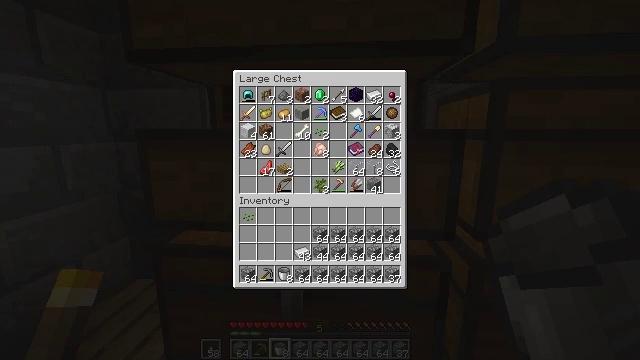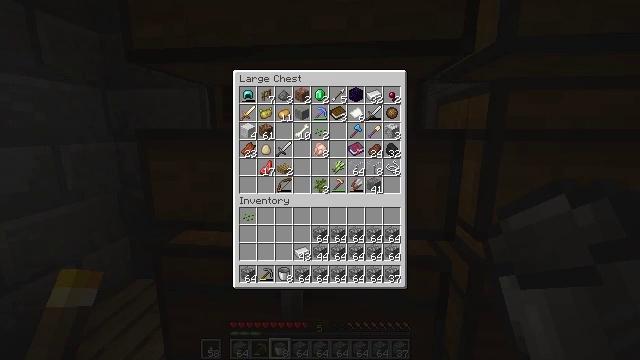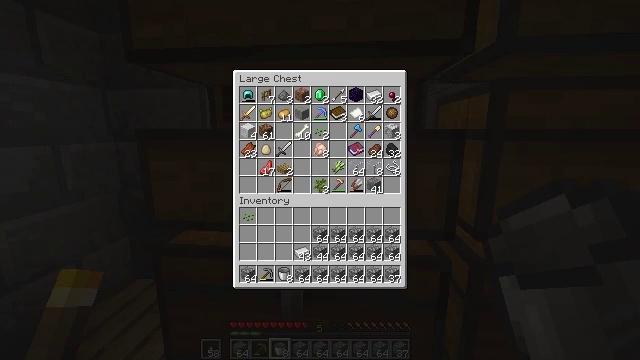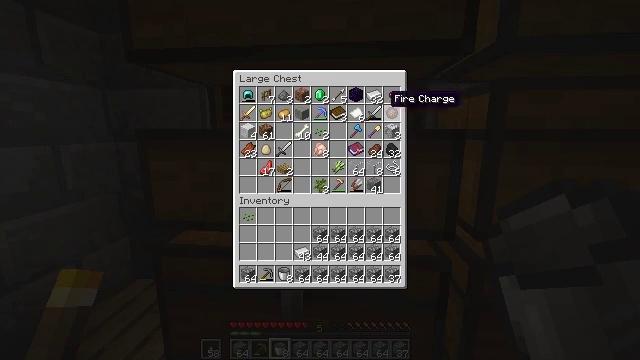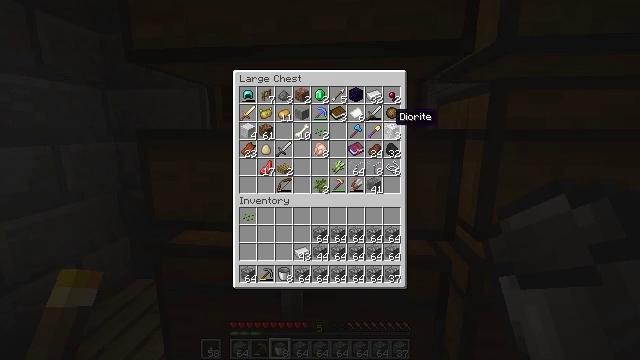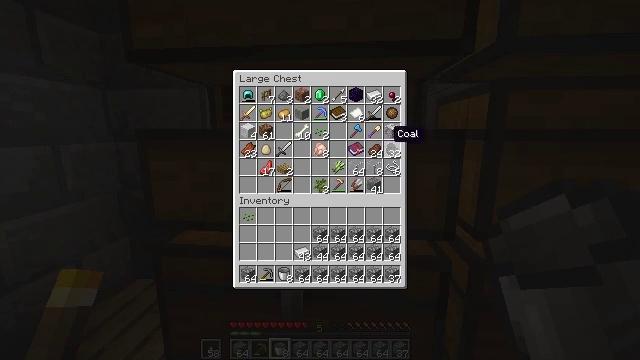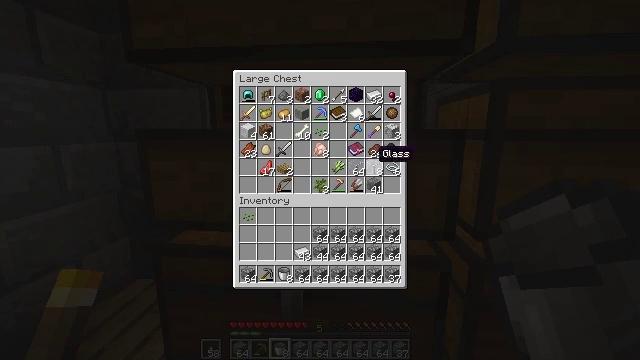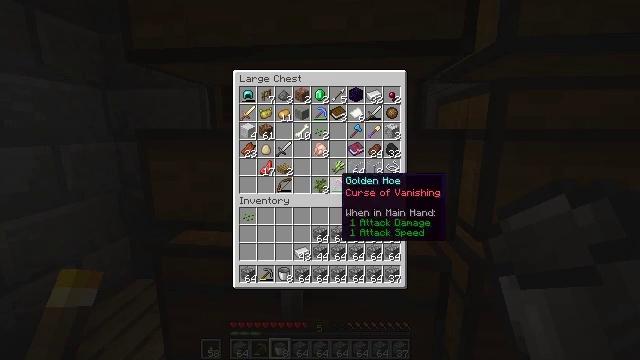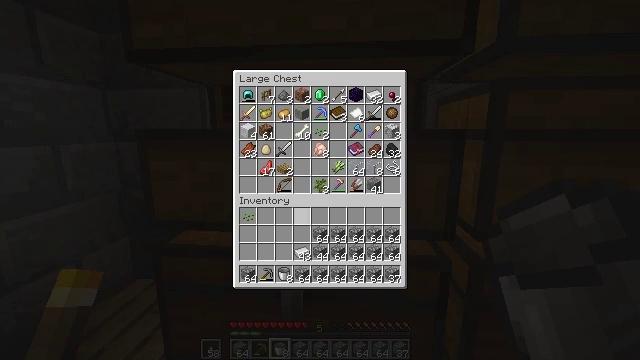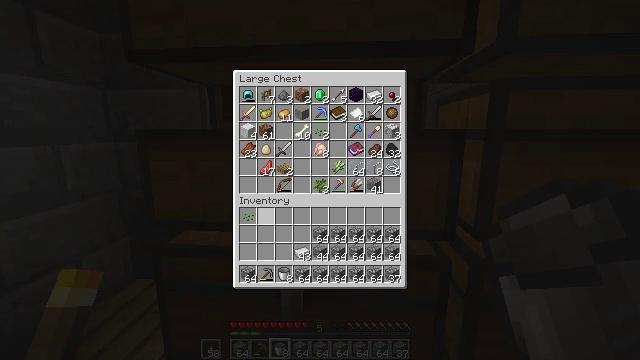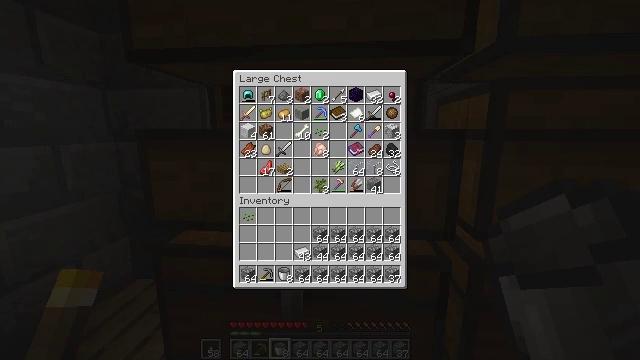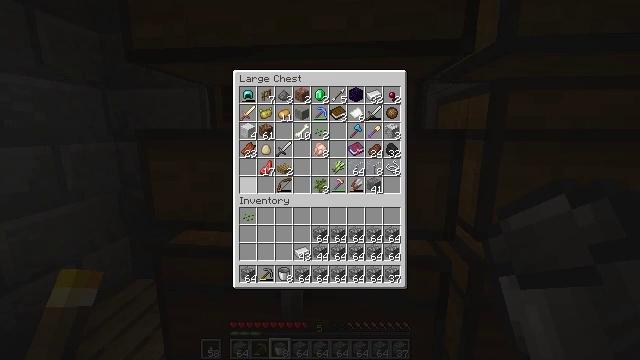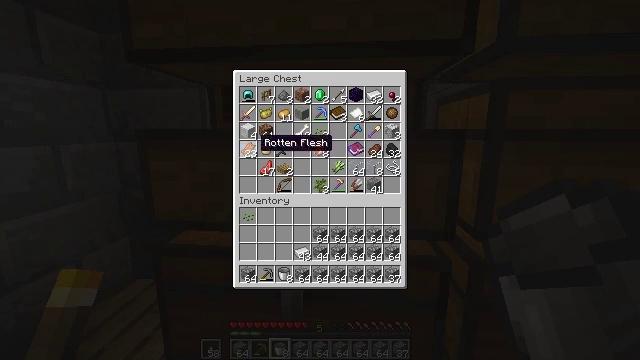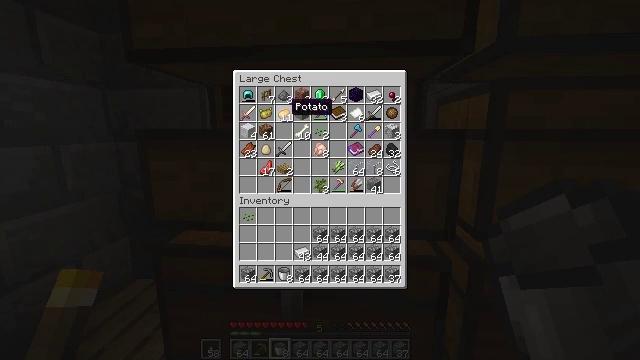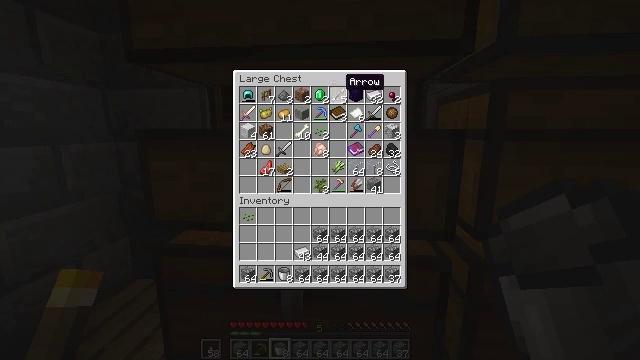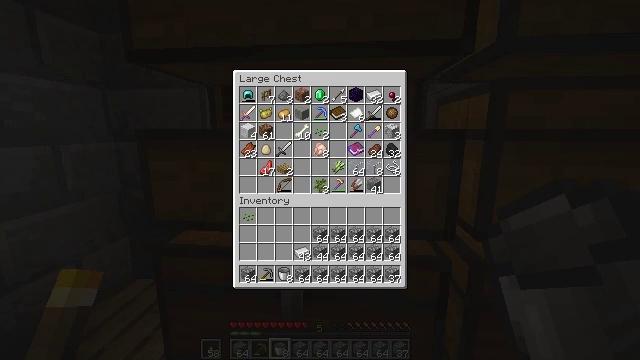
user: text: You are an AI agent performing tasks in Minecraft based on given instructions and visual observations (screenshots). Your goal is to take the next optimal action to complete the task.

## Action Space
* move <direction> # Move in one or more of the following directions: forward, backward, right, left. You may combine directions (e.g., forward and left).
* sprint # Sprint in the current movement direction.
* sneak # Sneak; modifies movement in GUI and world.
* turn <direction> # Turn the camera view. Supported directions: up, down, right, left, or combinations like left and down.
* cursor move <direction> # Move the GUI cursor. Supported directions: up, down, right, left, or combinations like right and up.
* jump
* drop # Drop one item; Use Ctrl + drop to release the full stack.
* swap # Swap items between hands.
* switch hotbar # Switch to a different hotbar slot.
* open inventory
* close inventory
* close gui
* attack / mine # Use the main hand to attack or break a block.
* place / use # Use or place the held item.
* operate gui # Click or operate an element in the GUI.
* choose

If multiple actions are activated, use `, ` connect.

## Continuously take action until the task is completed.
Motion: motion action
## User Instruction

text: Interact with the crafting table to get a dark oak trapdoor.
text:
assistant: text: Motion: cursor move right
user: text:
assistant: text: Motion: cursor move right and down
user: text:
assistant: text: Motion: cursor move right and down
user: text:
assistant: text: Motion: cursor move down
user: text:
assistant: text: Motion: cursor move down
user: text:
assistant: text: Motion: cursor move left and down
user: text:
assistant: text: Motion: cursor move left and down
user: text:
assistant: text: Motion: cursor move left and down
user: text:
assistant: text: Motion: cursor move left
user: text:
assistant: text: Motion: cursor move left and up
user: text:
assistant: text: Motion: cursor move up
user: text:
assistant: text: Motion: cursor move up
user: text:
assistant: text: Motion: cursor move right and up
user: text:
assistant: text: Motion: cursor move right and up
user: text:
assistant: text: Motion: cursor move right
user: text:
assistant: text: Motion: cursor move right and down
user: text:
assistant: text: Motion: cursor move right and down
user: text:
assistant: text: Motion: cursor move down
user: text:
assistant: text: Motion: cursor move down
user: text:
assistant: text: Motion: cursor move down
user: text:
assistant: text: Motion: cursor move down
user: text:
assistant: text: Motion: cursor move down
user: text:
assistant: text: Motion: cursor move left and down
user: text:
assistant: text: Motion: cursor move left and down
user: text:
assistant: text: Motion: cursor move left
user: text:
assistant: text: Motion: cursor move left
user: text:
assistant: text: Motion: cursor move left
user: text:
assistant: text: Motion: no_op
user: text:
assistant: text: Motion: no_op
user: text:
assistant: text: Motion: no_op